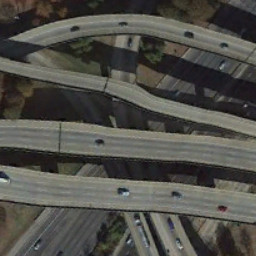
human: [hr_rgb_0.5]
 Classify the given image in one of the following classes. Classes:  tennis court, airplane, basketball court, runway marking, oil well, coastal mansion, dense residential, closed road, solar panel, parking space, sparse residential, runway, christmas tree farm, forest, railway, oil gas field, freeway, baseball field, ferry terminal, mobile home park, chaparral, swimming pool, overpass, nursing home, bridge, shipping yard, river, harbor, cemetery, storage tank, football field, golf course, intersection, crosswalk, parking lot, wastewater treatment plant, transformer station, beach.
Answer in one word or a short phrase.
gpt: overpass